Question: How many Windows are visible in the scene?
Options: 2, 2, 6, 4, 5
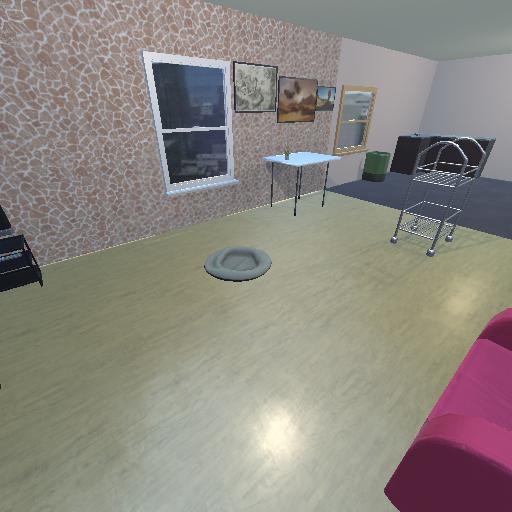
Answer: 2